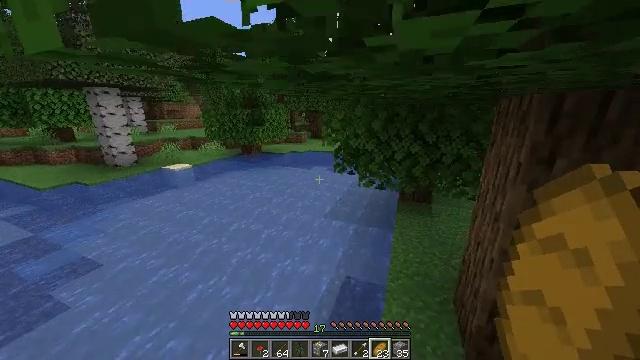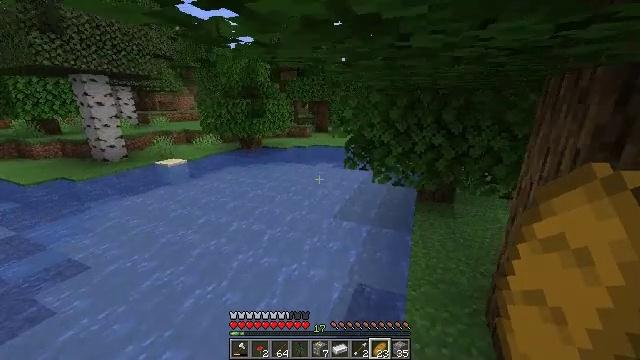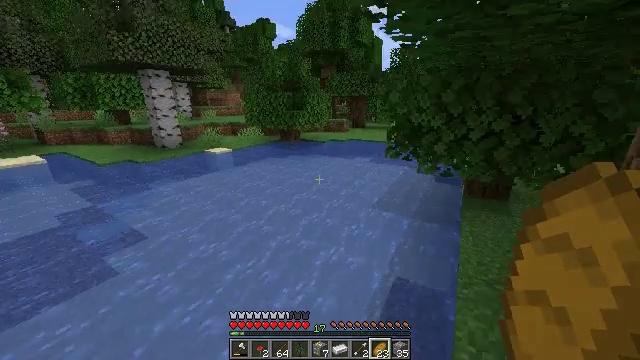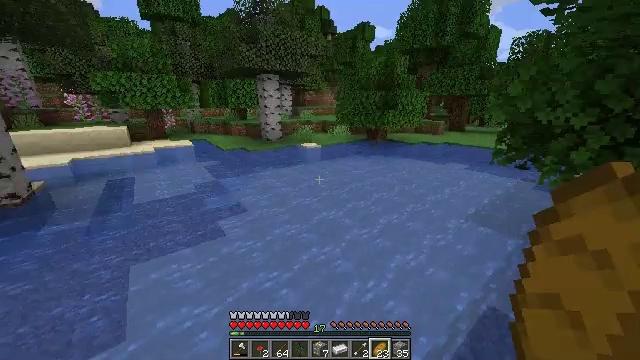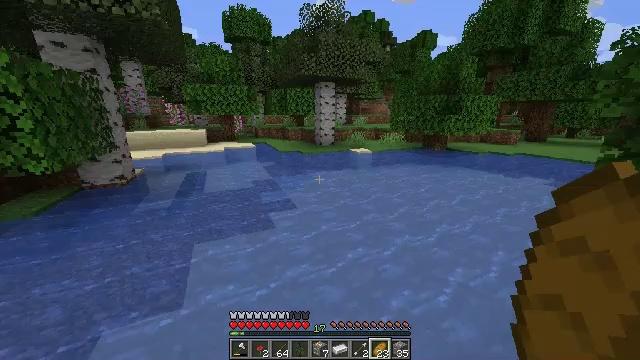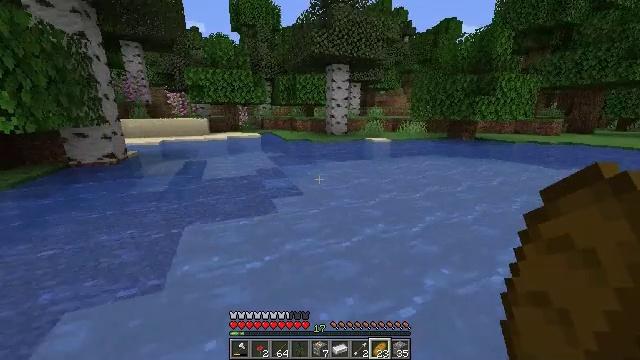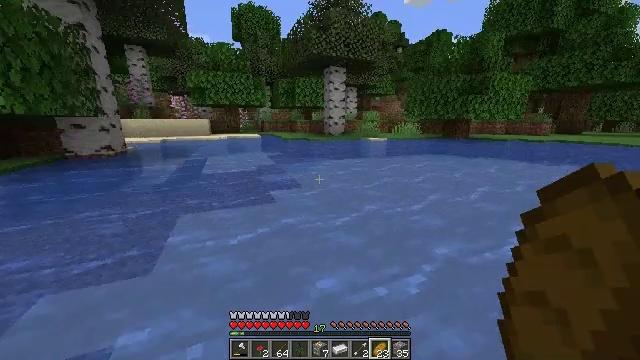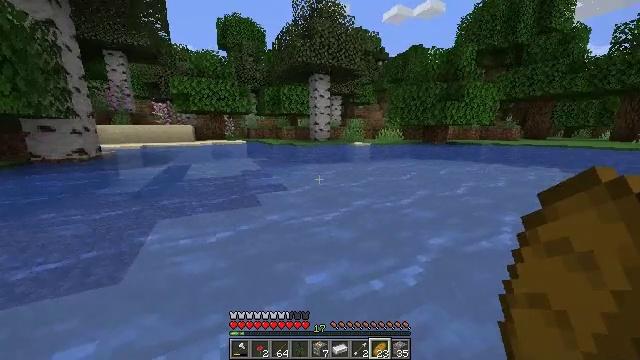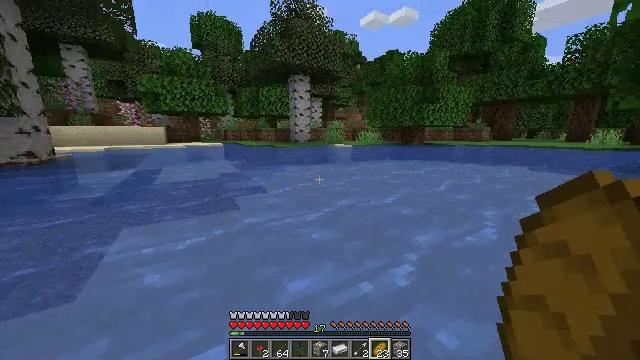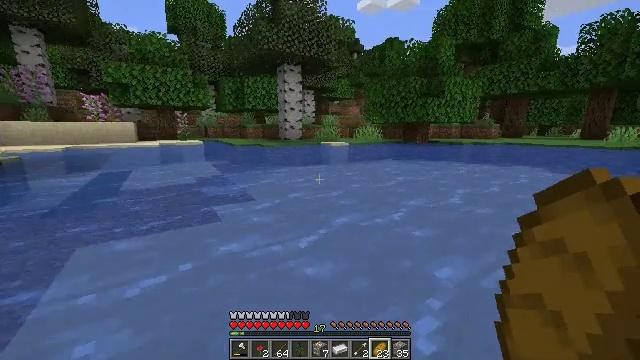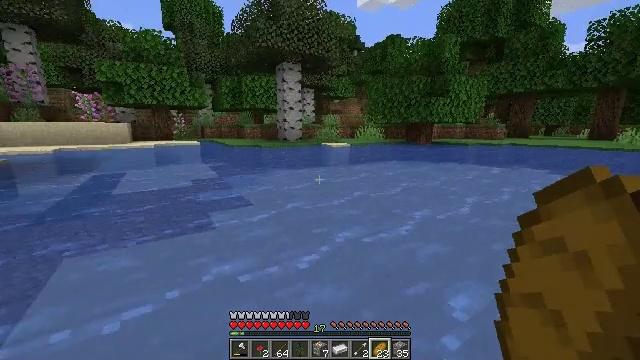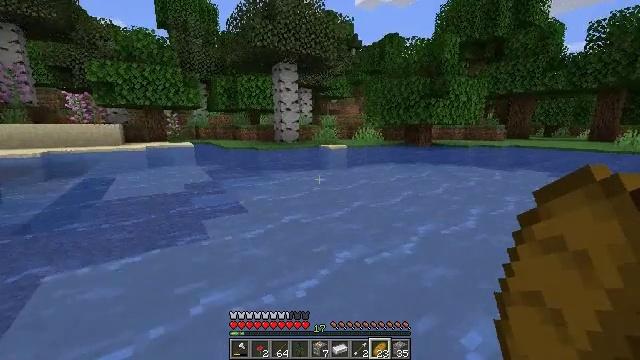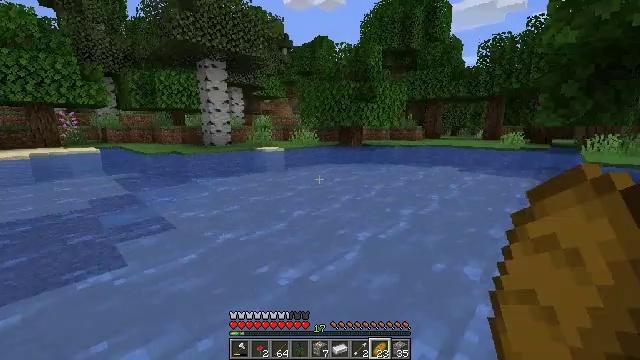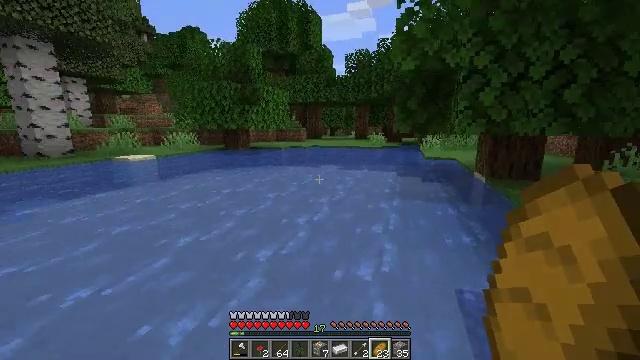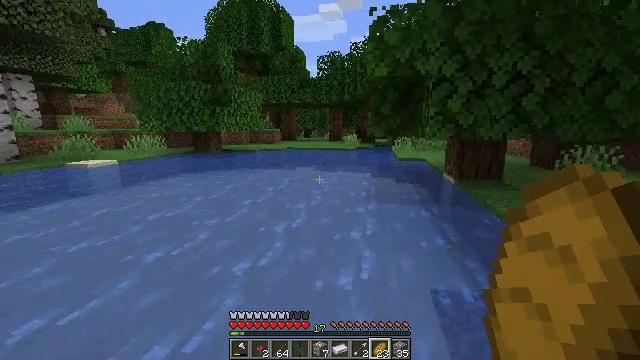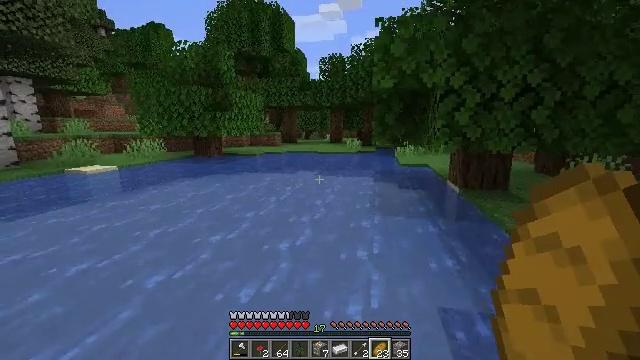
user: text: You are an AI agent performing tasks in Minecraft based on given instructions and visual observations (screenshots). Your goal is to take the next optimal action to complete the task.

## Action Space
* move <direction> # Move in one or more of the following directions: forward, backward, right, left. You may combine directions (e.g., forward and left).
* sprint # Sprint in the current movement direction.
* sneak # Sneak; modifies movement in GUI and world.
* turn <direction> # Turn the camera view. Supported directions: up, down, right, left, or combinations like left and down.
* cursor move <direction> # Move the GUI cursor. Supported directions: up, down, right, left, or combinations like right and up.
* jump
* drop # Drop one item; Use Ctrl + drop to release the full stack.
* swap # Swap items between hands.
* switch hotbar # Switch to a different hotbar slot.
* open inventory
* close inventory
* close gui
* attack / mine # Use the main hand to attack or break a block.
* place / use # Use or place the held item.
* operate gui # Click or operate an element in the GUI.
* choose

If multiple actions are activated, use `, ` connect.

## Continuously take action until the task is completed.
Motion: motion action
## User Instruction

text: Harvest grass block to clear the area.
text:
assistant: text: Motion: move forward, sprint, turn left
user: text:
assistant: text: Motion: move forward, sprint, turn left
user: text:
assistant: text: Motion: move forward, sprint, turn left, jump
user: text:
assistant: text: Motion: move forward, sprint, turn left and up, jump
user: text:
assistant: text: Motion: move forward, sprint, turn left, jump
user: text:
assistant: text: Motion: move forward, sprint, turn up, jump
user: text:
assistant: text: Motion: move forward, sprint, turn right and up, jump
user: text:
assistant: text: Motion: move forward, sprint, turn right, jump
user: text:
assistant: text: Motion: move forward, sprint, turn right, jump
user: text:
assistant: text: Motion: move forward, sprint, jump
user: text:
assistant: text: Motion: move forward, sprint, jump
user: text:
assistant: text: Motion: move forward, sprint, turn right, jump
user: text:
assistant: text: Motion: move forward, sprint, turn right, jump
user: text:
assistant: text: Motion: move forward, sprint, turn right, jump
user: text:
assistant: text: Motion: move forward, sprint, jump
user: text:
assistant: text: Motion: move forward, sprint, jump
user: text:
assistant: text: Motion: move forward, sprint, jump
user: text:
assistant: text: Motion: move forward, sprint, turn left and up, jump
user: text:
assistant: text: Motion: move forward, sprint, jump
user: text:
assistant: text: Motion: move forward, sprint, jump
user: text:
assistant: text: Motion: move forward, sprint, jump
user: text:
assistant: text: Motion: move forward, sprint, jump
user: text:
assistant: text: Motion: move forward, sprint, turn left, jump
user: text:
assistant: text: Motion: move forward, sprint, turn left, jump
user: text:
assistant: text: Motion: move forward, sprint, turn left, jump
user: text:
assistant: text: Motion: move forward, sprint, turn left, jump
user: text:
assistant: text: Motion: move forward, sprint, turn right and up, jump
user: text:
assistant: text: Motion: move forward, sprint, jump
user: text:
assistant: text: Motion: move forward, sprint, jump
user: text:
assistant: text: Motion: move forward, sprint, turn left, jump